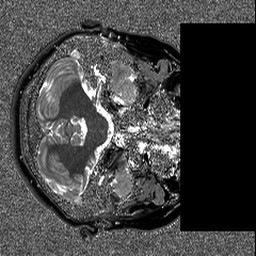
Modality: T1map
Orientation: axial
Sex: female